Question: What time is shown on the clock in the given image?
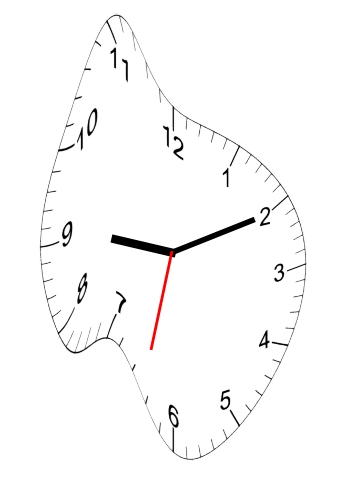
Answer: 09:10:32